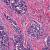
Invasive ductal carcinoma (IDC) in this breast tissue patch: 0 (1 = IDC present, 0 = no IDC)